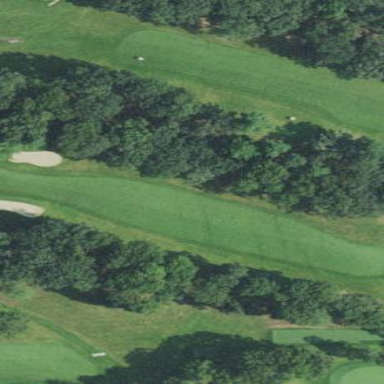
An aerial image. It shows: Grassy area designated as golf fairway.